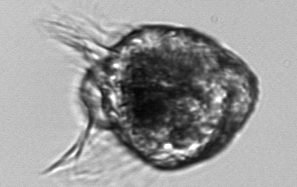
Label: Strombidium_capitatum